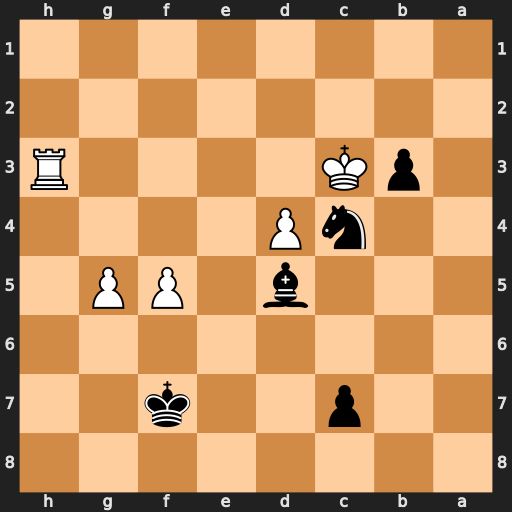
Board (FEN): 8/2p2k2/8/3b1PP1/2nP4/1pK4R/8/8
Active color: b
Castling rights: -
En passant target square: -
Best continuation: b2 Rh7+ Kg8